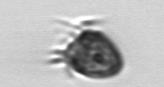
Label: Ciliophora